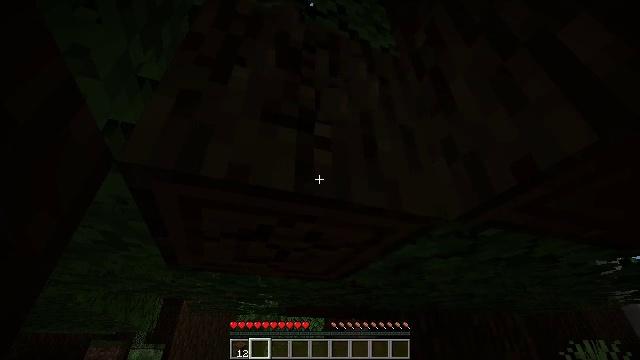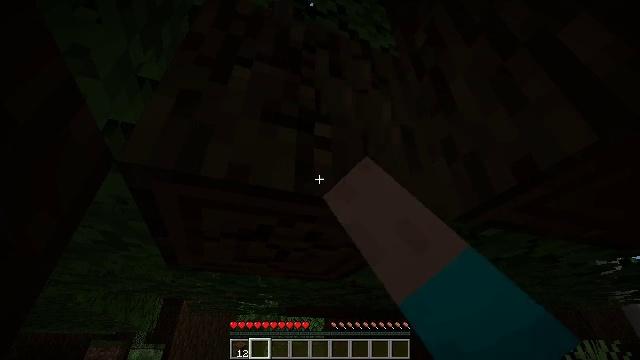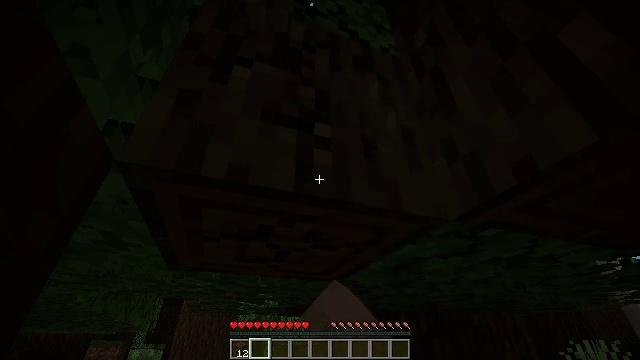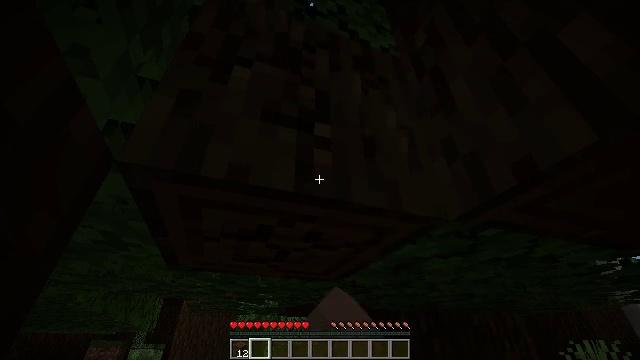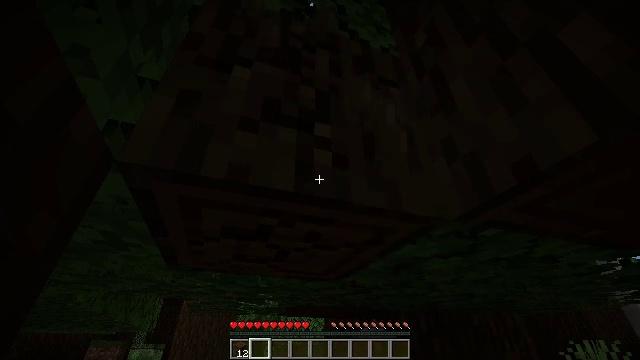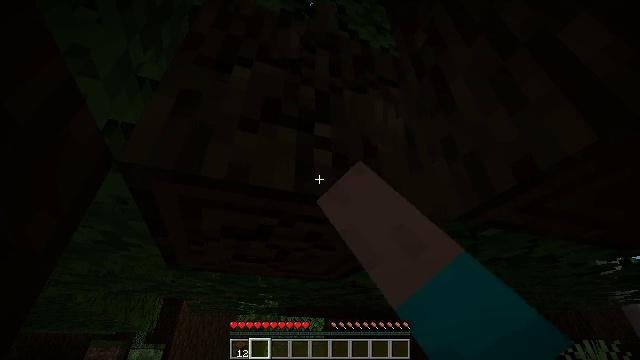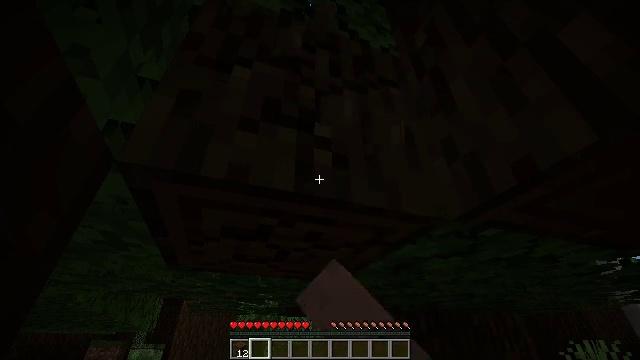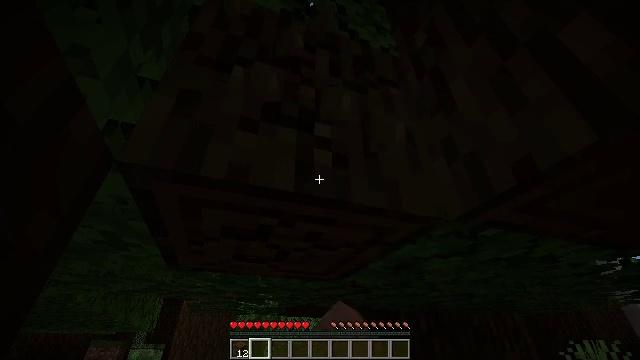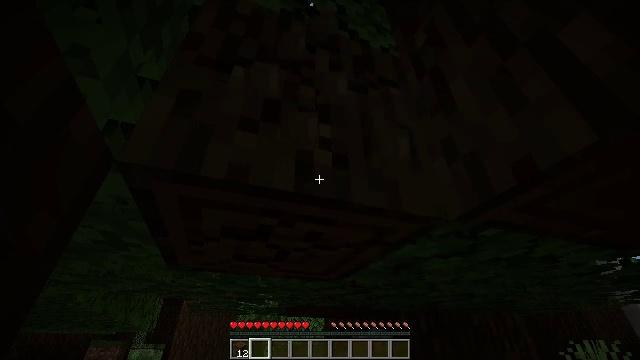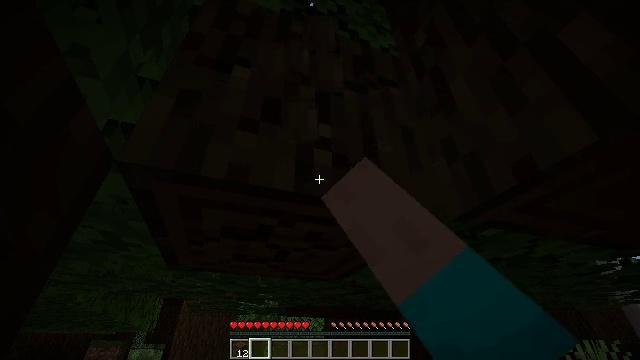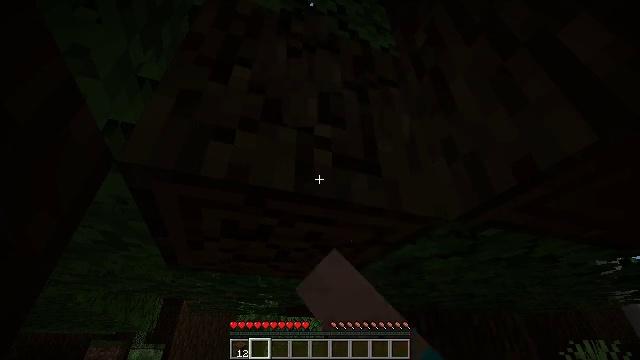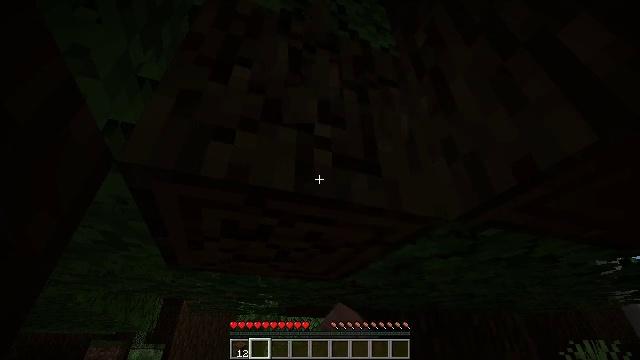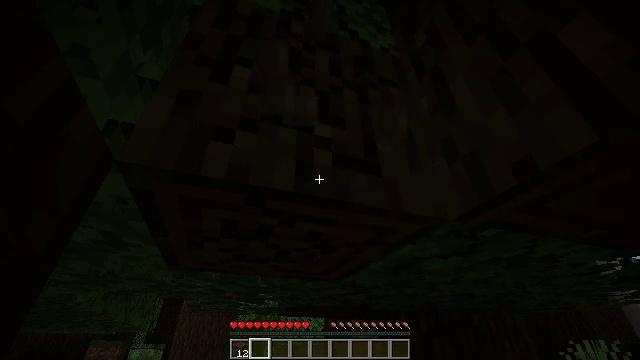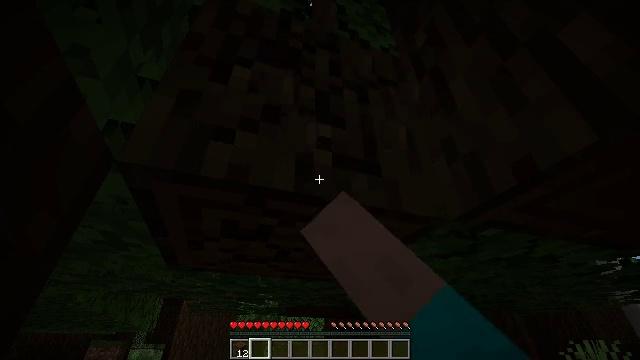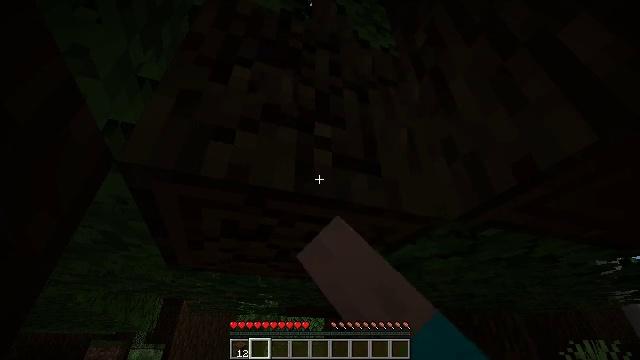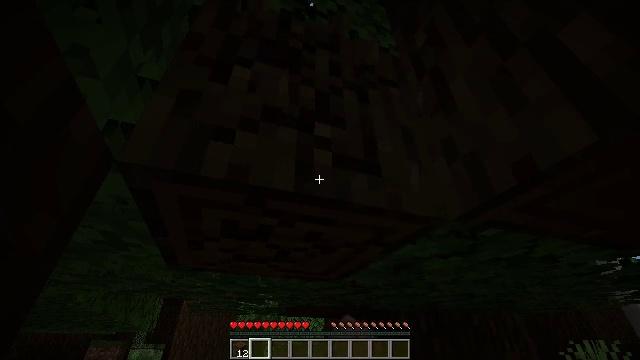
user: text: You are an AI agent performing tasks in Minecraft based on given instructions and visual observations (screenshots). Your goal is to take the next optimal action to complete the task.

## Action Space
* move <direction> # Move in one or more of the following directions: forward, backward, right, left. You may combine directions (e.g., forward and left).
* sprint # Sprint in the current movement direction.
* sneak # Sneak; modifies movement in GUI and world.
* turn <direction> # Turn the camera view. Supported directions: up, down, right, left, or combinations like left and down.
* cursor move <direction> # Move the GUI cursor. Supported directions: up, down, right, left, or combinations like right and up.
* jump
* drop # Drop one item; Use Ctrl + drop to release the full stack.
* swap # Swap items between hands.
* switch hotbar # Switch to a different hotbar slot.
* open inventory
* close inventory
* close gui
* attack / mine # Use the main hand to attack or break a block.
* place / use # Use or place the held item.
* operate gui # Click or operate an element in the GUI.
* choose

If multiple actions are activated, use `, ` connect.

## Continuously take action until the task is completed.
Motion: motion action
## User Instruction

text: Collect dark oak log for building.
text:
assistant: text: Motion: attack / mine
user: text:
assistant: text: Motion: attack / mine
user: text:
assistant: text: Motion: attack / mine
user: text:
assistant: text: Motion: attack / mine
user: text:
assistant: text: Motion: attack / mine
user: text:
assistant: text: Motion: attack / mine
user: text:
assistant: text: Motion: attack / mine
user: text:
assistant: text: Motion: attack / mine
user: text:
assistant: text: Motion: attack / mine
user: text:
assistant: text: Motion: attack / mine
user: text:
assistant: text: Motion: attack / mine
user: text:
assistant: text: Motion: attack / mine
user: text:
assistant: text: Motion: attack / mine
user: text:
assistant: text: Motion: attack / mine
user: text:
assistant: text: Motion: attack / mine
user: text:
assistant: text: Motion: attack / mine
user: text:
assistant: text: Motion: turn right and up, attack / mine
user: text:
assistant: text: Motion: attack / mine
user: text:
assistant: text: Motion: attack / mine
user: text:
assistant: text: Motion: attack / mine
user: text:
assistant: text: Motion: attack / mine
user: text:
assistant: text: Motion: attack / mine
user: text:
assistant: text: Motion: attack / mine
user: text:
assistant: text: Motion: attack / mine
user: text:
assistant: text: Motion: attack / mine
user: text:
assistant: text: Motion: attack / mine
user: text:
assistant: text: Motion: attack / mine
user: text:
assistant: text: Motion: attack / mine
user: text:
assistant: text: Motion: turn right, attack / mine
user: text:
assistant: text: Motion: turn right and down, attack / mine